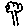
Label: tree